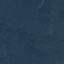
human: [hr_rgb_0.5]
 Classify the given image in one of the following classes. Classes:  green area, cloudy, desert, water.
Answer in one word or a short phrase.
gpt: green area